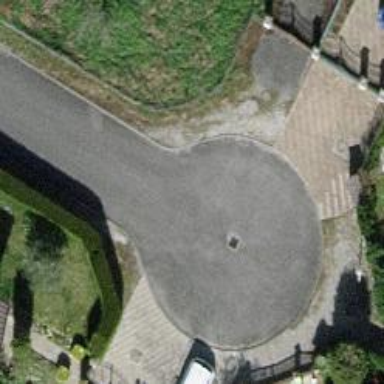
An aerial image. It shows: Turning circle on the road.